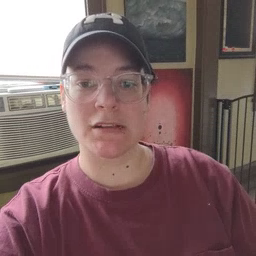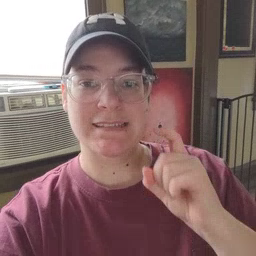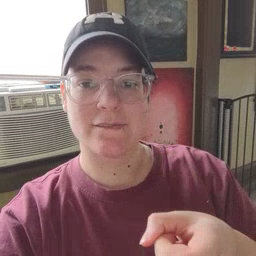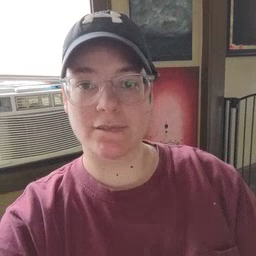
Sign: gift